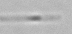
Label: Bacillariophyceae